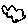
Label: cloud